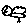
Label: bird